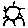
Label: sun